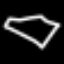
Label: diamond